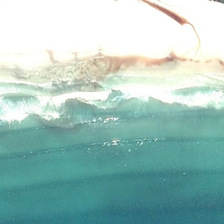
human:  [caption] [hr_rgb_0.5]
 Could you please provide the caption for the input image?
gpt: white waves in green ocean are near yellow beach .

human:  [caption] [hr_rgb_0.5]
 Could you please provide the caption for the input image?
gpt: white waves in green ocean are near yellow beach .

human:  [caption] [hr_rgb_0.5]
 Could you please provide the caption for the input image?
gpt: the water beside the beach is very clear .

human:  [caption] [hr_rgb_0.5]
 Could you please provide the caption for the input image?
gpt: the water beside the beach is very clear .

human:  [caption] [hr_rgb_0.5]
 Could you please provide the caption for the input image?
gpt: white waves in green ocean are near yellow beach .